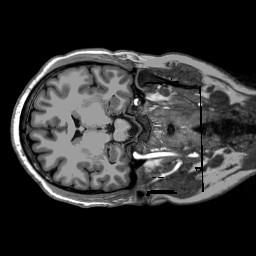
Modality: T1w
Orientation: axial